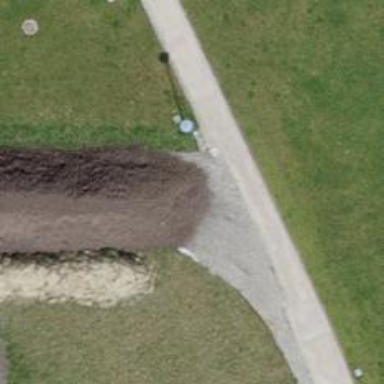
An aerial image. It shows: Footway with fine gravel surface.